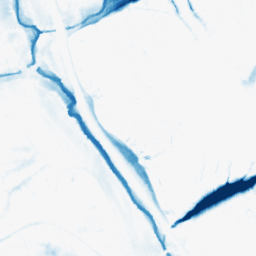
Category: morphological
Decomposition family: morphological_ellipse
Decomposition parameters: operation: closing
width: 30
height: 20
Upsampling method: linear_exact
Upsampling parameters: scale: 4
Upsampling scale: 4